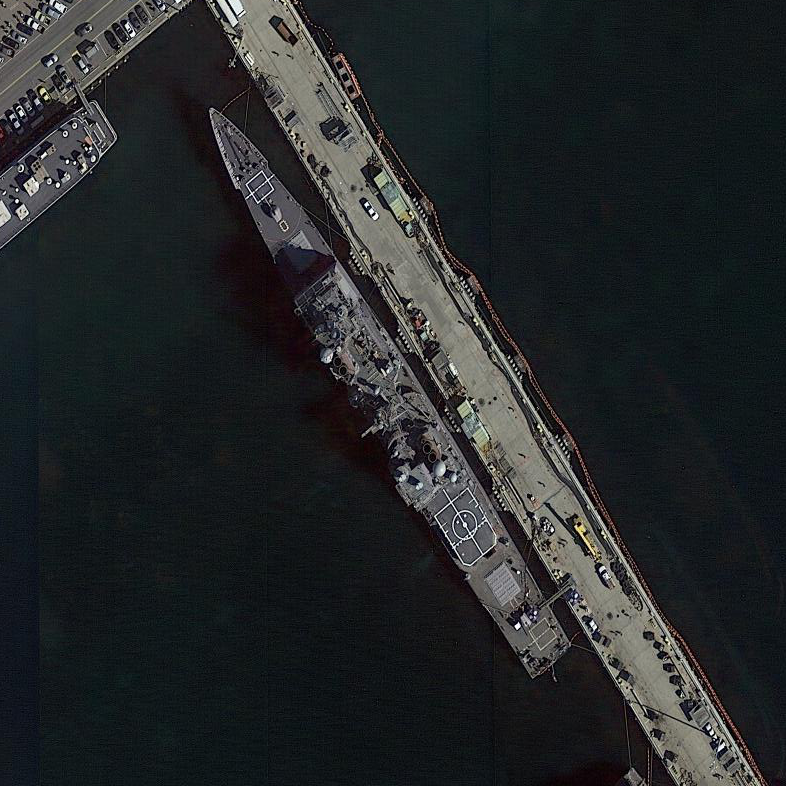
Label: cruiser